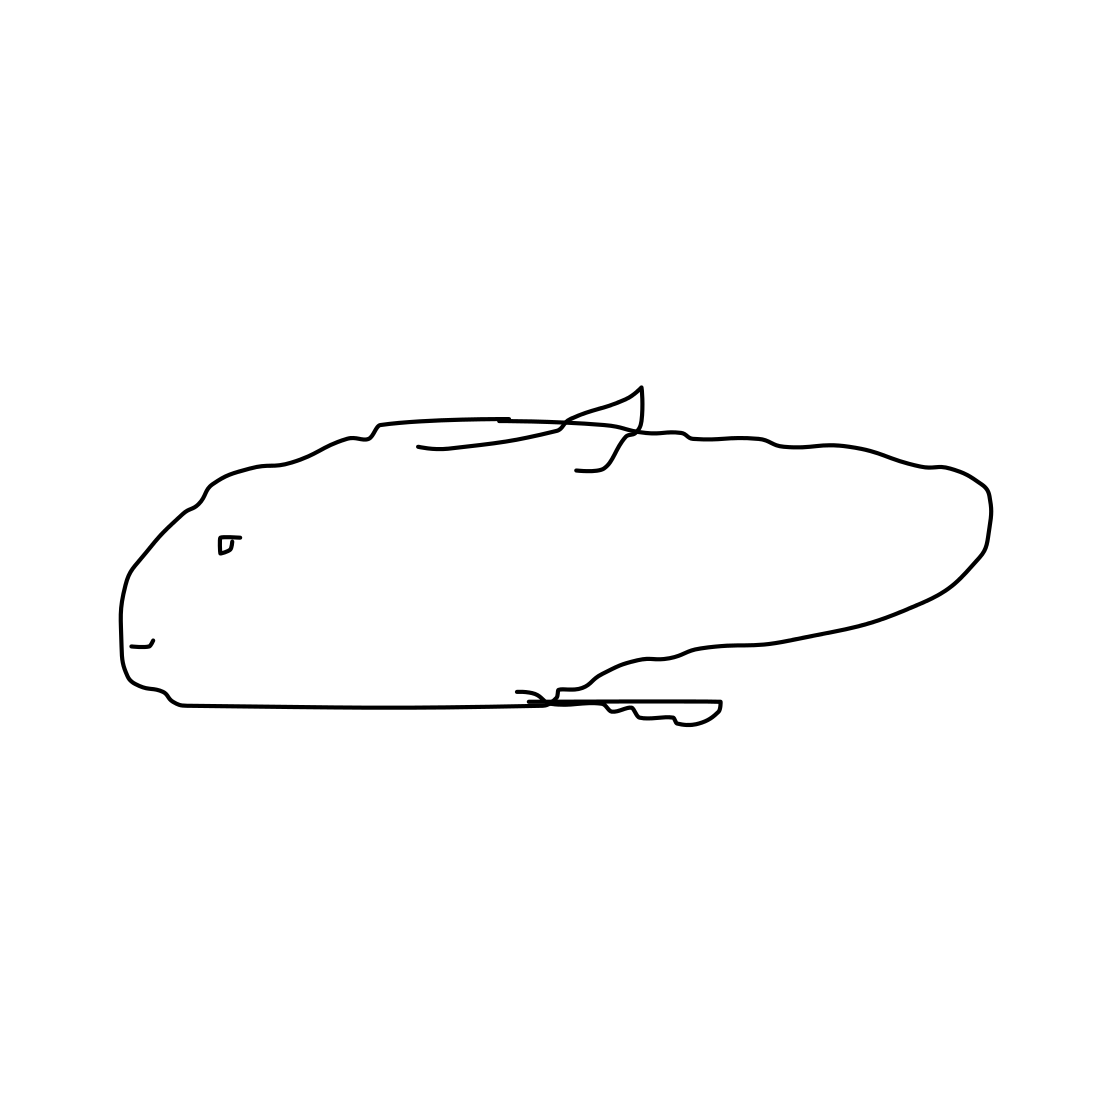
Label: dolphin